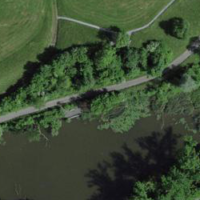
EUNIS habitat code: 52
Species observed at this site:
Pica pica
Garrulus glandarius
Fringilla coelebs
Anas platyrhynchos
Turdus merula